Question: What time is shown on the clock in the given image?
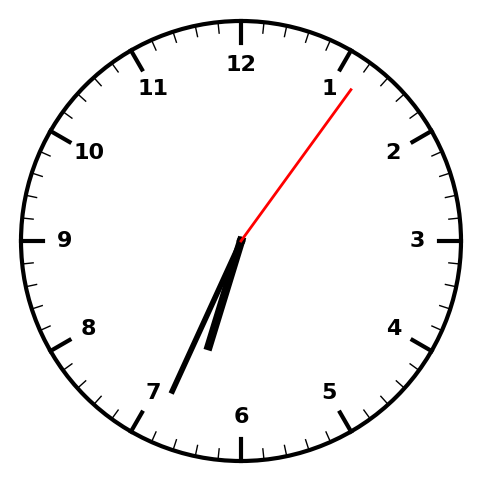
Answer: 06:34:06